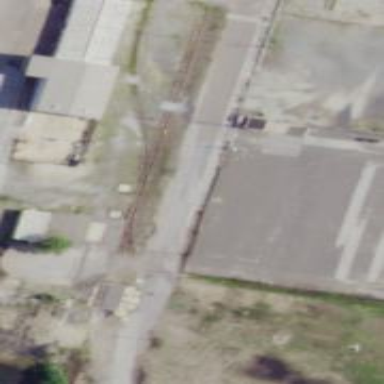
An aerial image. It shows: Disused railway spur.